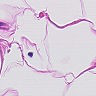
Metastatic tissue present: no